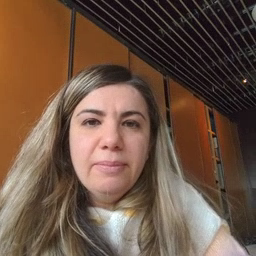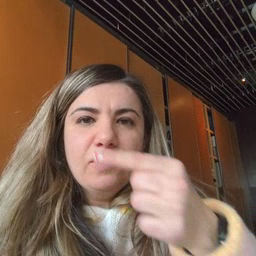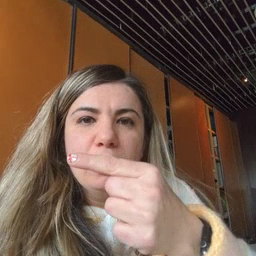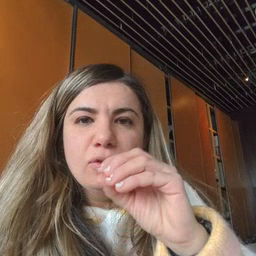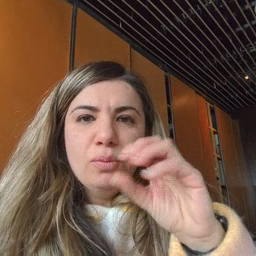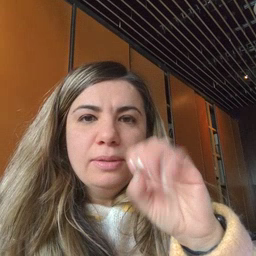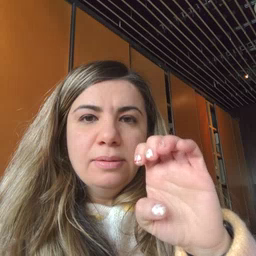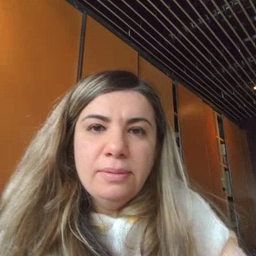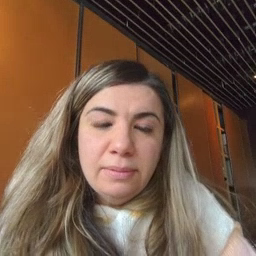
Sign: goose